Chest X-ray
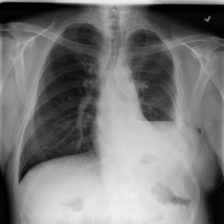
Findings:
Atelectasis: negative
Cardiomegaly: negative
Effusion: negative
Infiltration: negative
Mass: negative
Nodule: negative
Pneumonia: negative
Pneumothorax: negative
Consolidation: negative
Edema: negative
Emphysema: positive
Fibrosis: negative
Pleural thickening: negative
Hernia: negative